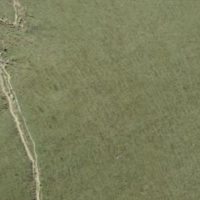
EUNIS habitat code: 23
Species observed at this site:
Silene dioica